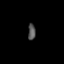
Tissue: prostate
Cell type: T cells
Senescence score: 0.6923
Nuclear area (px): 121
Mean DAPI intensity: 82.347